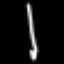
Label: pencil